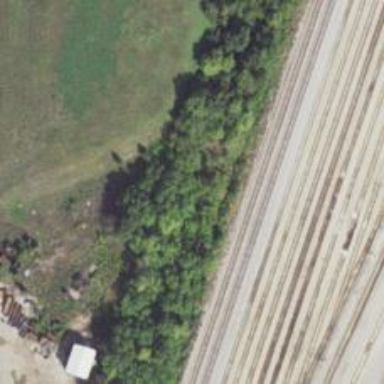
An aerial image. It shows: Abandoned railway spur.